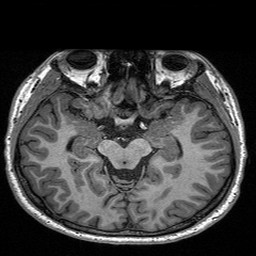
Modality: T1w
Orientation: coronal